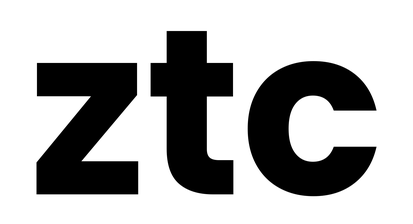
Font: Poppins-Bold